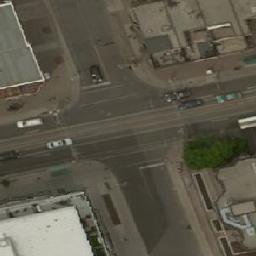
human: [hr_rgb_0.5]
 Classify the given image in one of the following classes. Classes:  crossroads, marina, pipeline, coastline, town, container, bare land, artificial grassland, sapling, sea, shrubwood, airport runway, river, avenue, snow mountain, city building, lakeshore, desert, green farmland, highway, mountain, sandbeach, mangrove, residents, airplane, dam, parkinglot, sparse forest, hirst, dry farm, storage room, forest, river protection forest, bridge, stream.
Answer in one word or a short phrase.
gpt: crossroads